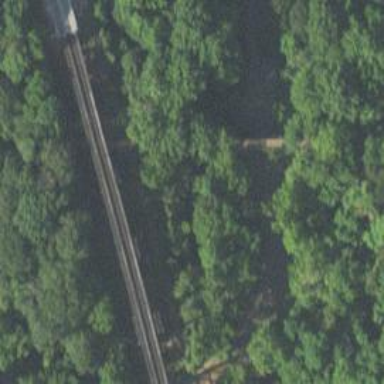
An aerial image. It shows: Abandoned railway next to cycleway.